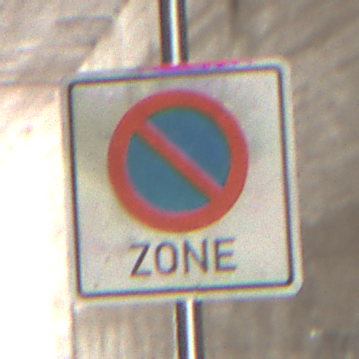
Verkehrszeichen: BeginnEingeschraenktesHalteverbotZone
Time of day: Midday
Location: Roofed (Tunnel)
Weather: NotSpecified
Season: NotSpecified
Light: Natural